Question: I'm currently loosing my head on a **** problem !
For about one week, I've tried to put any task which can be quite long to asynctask but problem is still here.
<URL> DDMS trace recorded :

This was just before ANR.
We can see that main thread isn't doing anything. The only thing I see it's MessageQueue.nativePollOnce() but didn't known why is it used for ?
Any help would be very, very appreciated.
Thx.
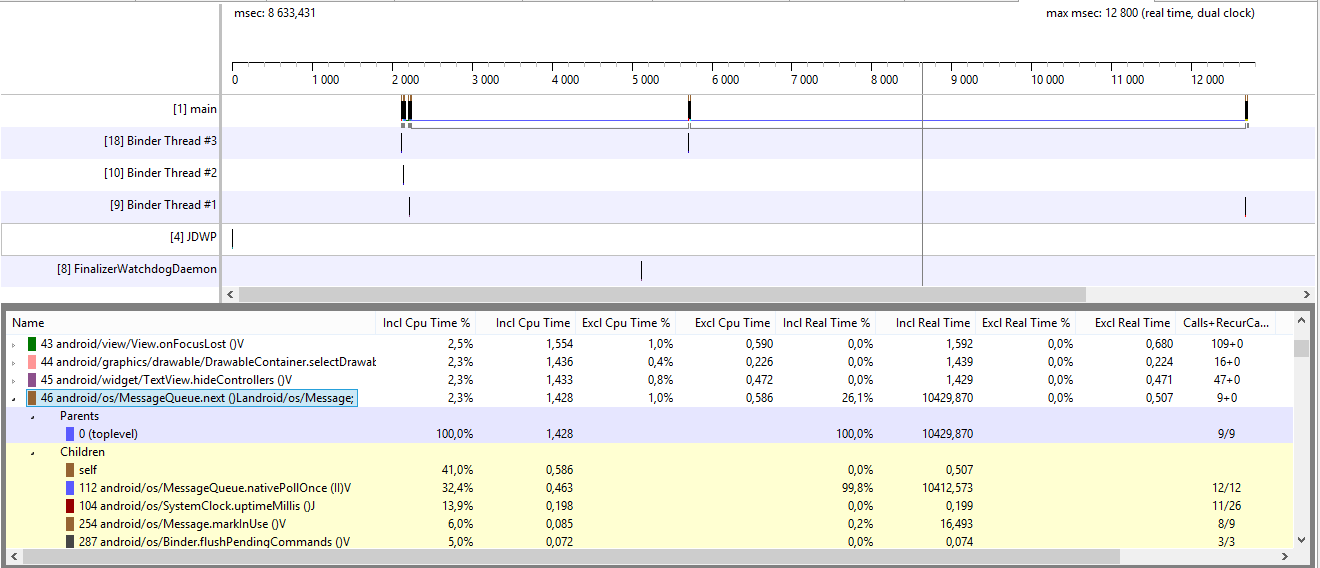
Answer: Thank you Sam for your answer and sorry for the delay of my response.
I just found yesterday by reading the Android documentation of Service.
<URL>
In the onStartCommand, I've replaced the
'''
return startId;
'''
by
'''
return START_NOT_STICKY;
'''
I found the solution thanks to this :
> An example of such a service would be one that polls for data from a
server: it could schedule an alarm to poll every N minutes by having
the alarm start its service.
That's exactly what my application is doing.
But, if this example wasn't given, I think I will be still looking for a solution, because I hadn't understand as well as I wanted the explanation of these return statment ...
In any case, I don't have anymore ANR, and it's awesome !!! :D